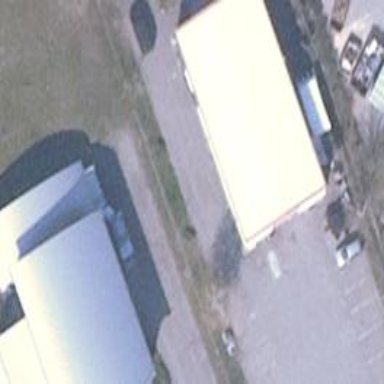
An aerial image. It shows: Car repair shop.